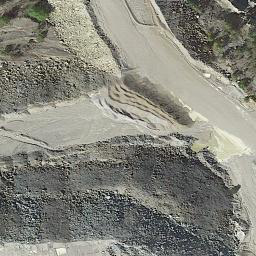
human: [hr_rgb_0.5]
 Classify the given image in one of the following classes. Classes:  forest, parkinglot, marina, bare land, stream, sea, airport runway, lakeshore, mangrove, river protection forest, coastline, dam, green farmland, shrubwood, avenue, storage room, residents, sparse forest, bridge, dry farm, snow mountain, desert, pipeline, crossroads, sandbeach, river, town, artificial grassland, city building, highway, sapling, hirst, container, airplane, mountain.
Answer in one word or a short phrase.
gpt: bare land